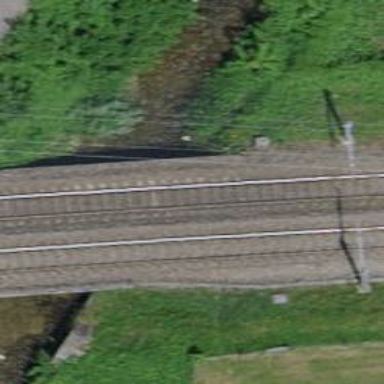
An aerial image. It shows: Single railway track with electrification through contact line.